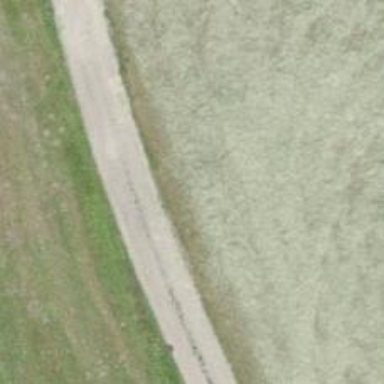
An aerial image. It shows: Track with fine gravel surface of grade2 quality.